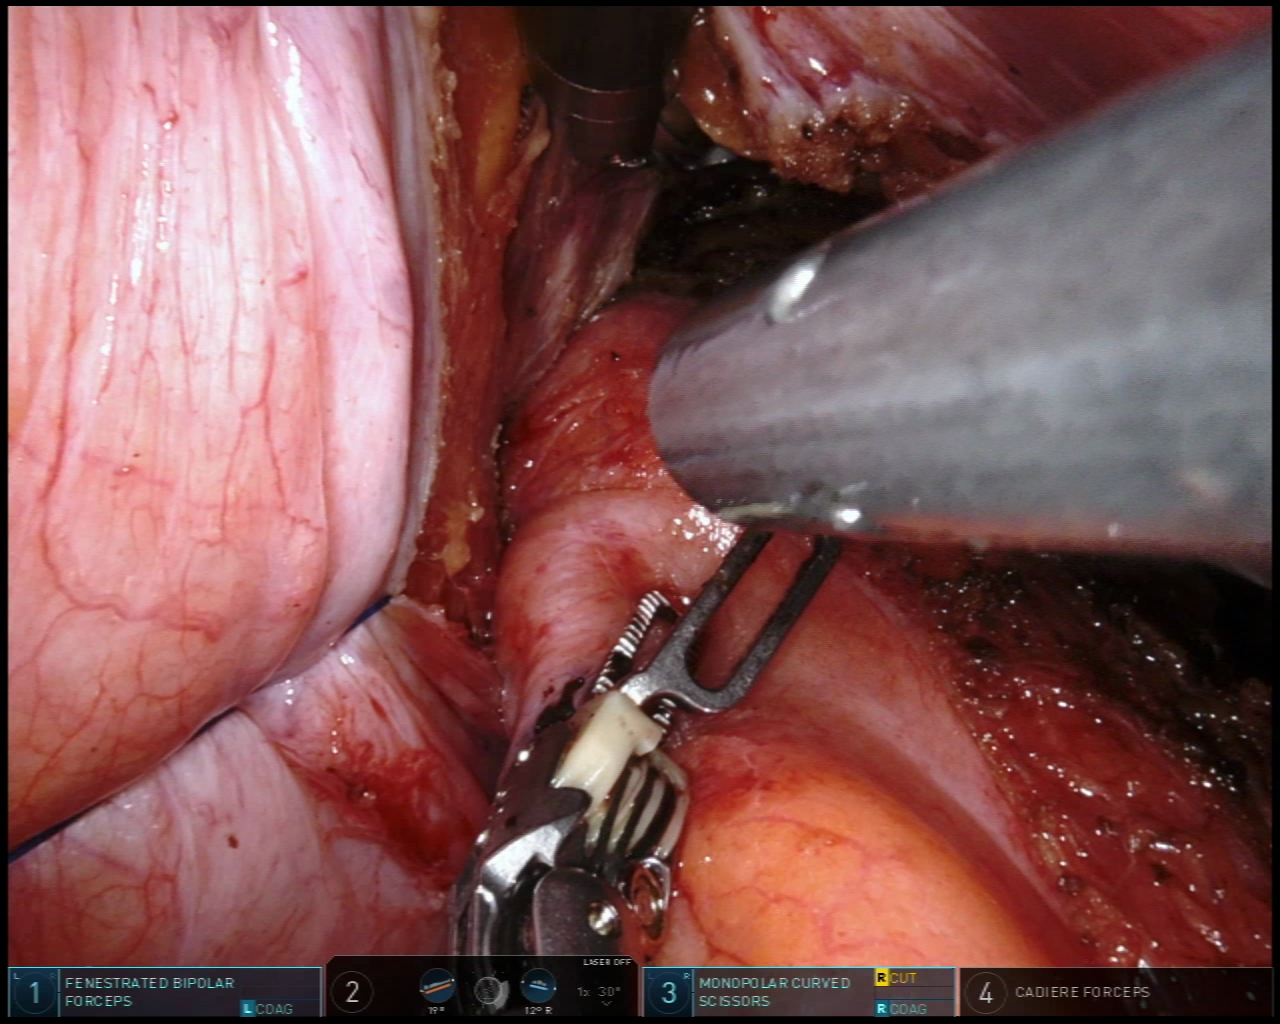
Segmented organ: vesicular_glands
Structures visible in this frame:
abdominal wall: no
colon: no
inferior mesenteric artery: no
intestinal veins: no
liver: no
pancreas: no
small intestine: no
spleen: no
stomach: no
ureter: no
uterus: no
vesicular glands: yes